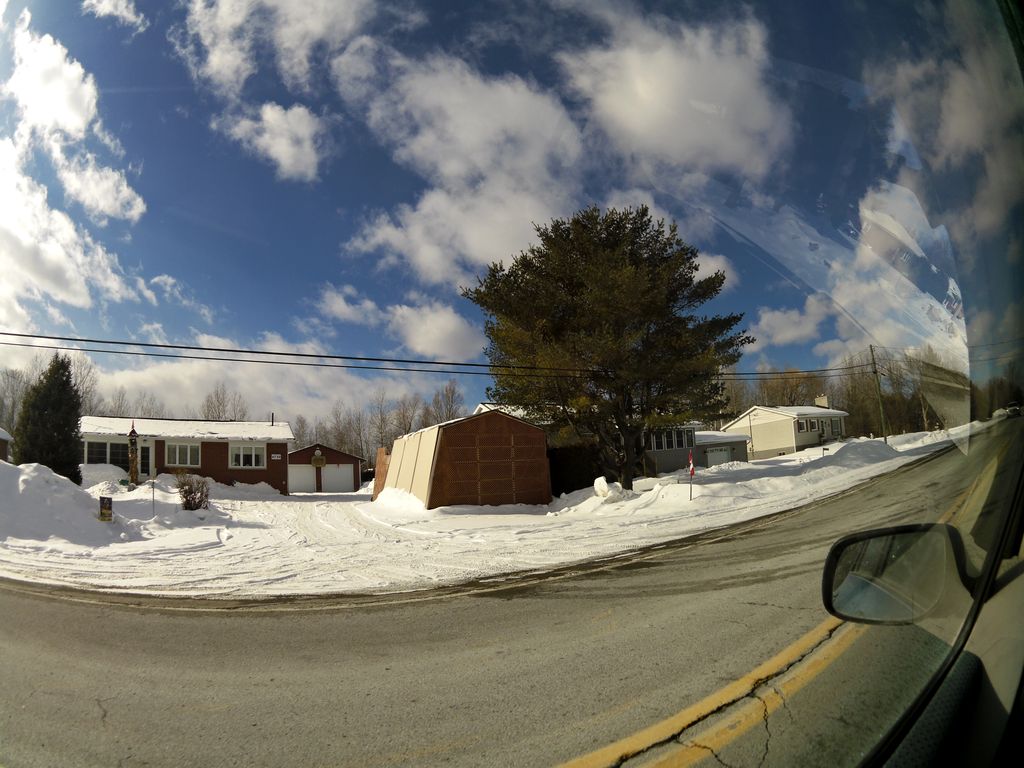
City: ottawa-gatineau